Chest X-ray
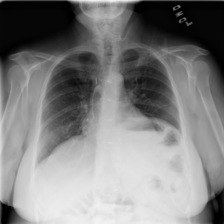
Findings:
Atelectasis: negative
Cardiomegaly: negative
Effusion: negative
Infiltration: negative
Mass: negative
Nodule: negative
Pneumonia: negative
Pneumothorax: negative
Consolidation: negative
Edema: negative
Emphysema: negative
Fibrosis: negative
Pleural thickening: negative
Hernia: negative